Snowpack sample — Loveland Pass, Silver Plume, Colorado, USA (2/11/26, 12:00 PM MST)
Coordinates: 39.663, -105.886
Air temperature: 35 °F
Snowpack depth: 82 cm
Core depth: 10 cm
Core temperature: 15.8 °F
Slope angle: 13°, slope face: 12°
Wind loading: high
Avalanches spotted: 1
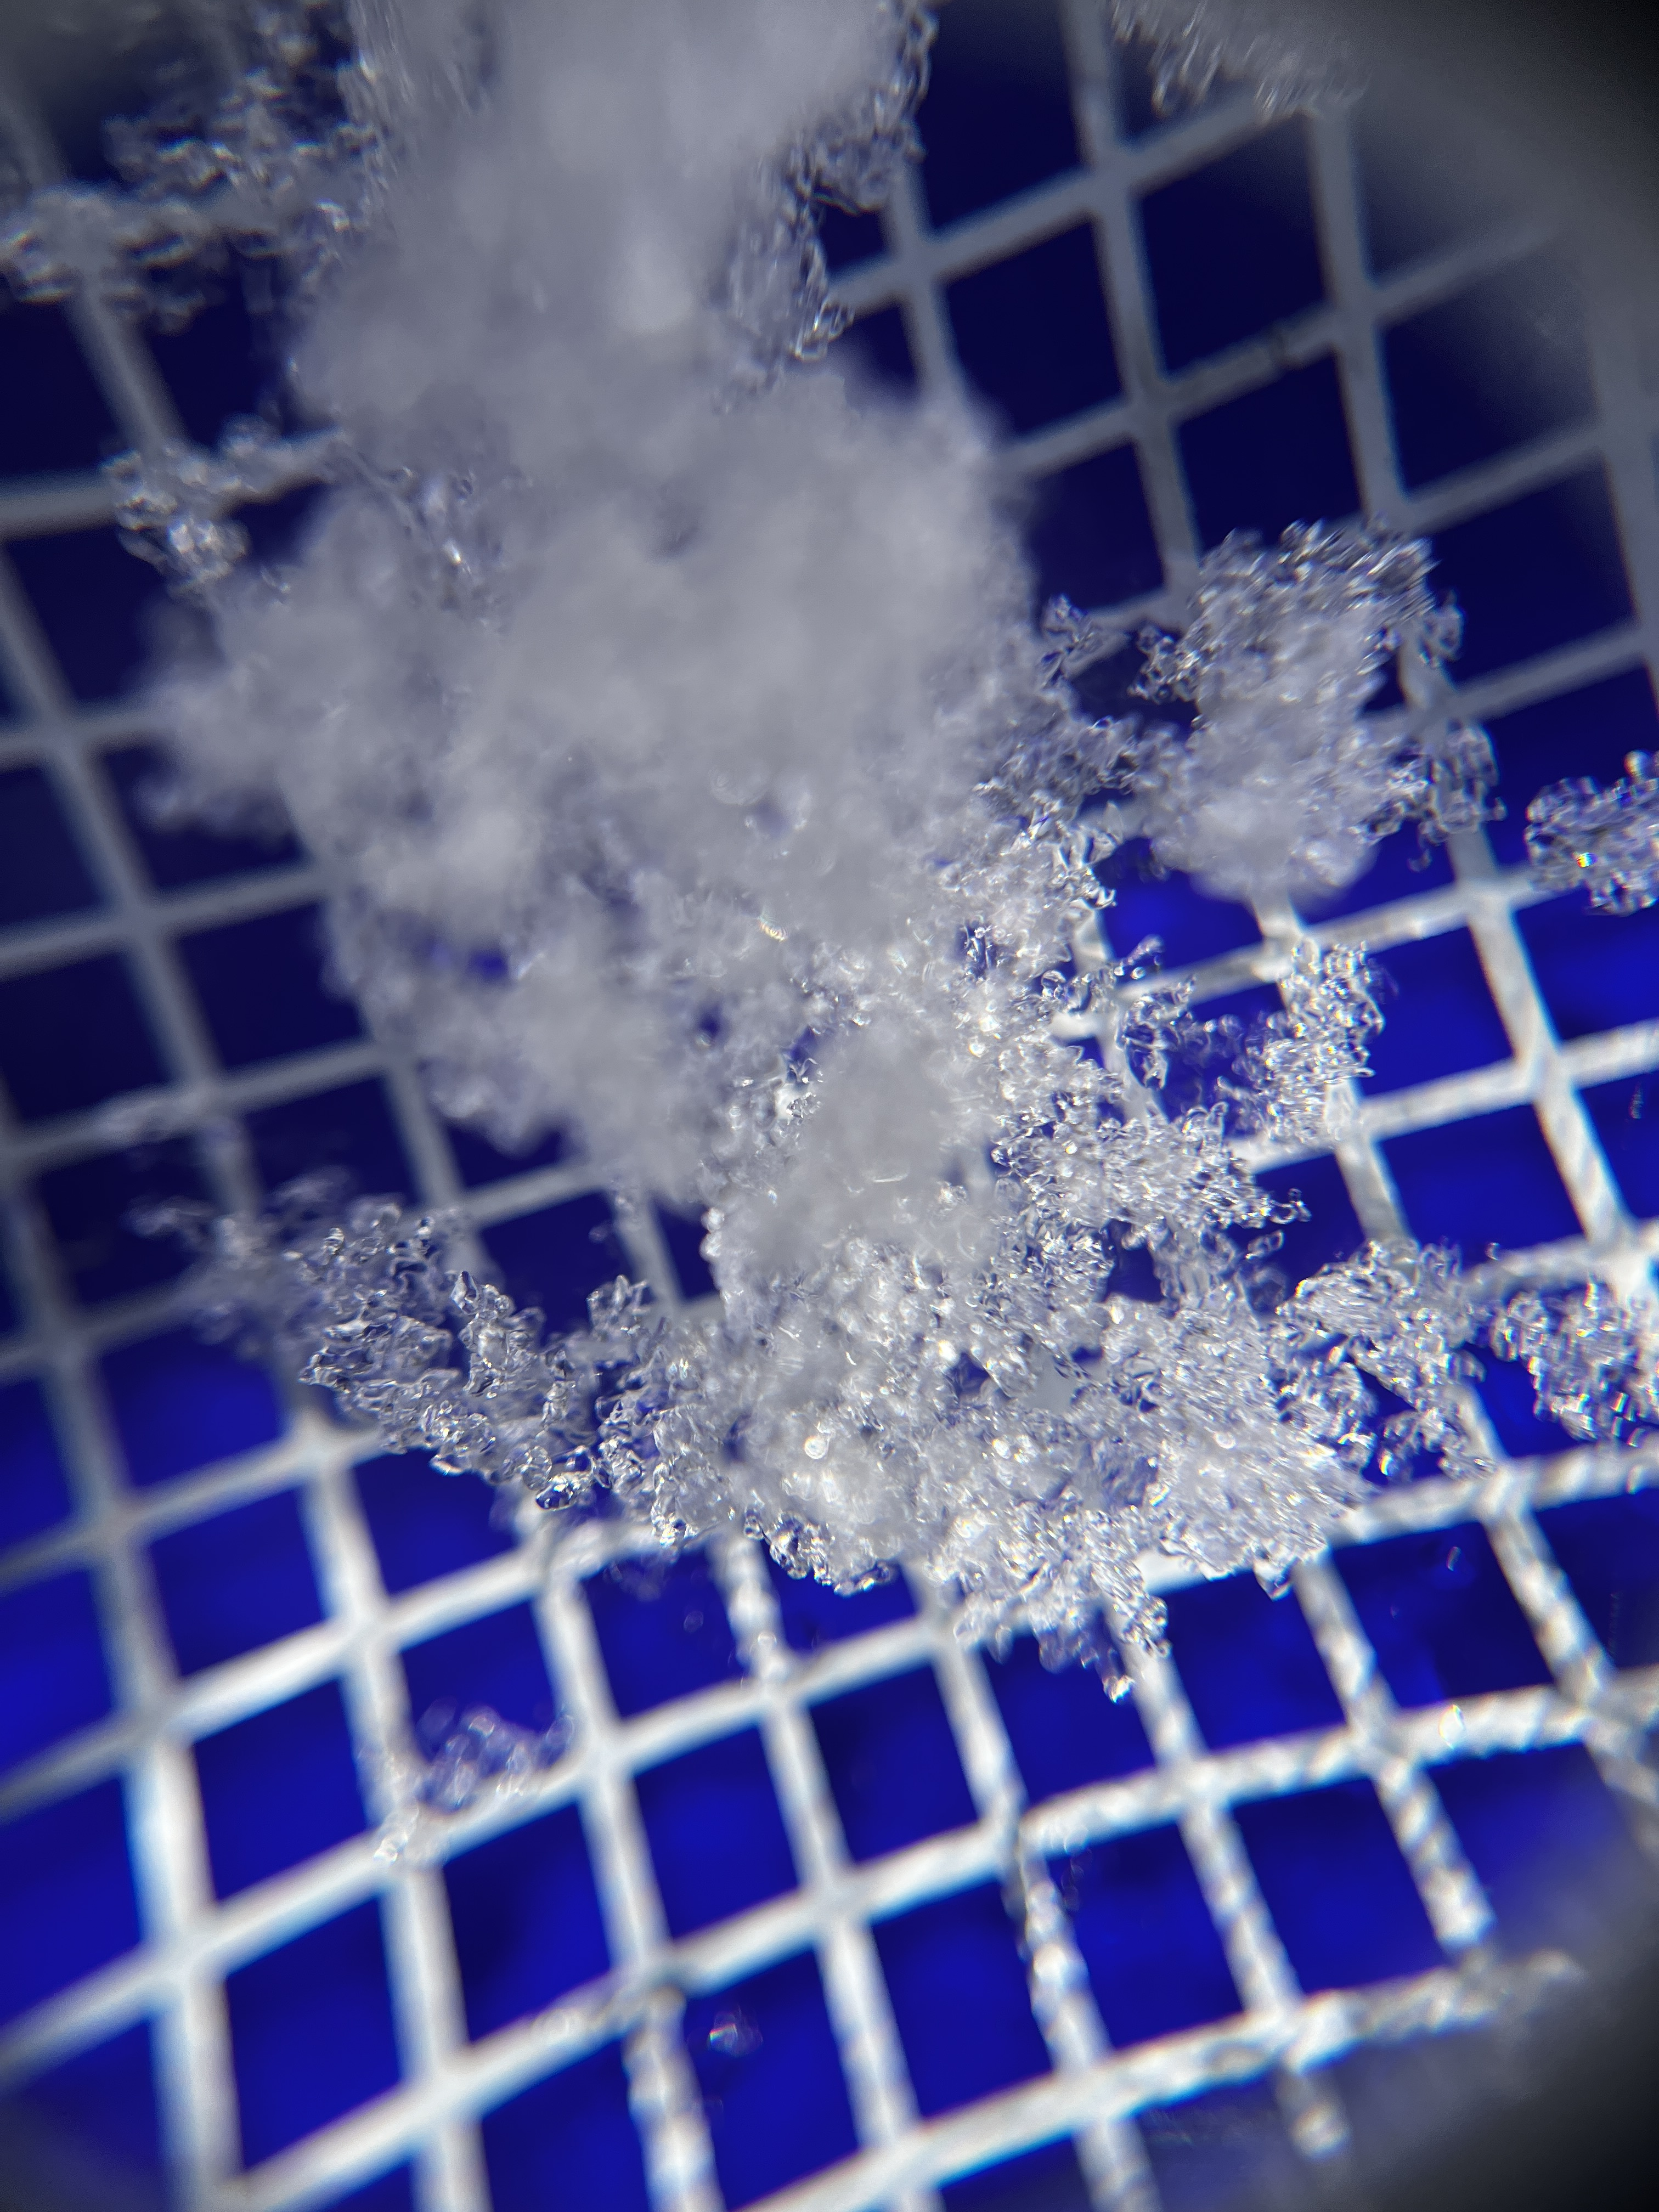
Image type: magnified_profile
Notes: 1 small avalanche spotted on the north side of the bowl, lots of wind loading